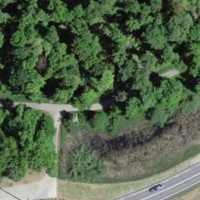
EUNIS habitat code: 41
Species observed at this site:
Melittis melissophyllum